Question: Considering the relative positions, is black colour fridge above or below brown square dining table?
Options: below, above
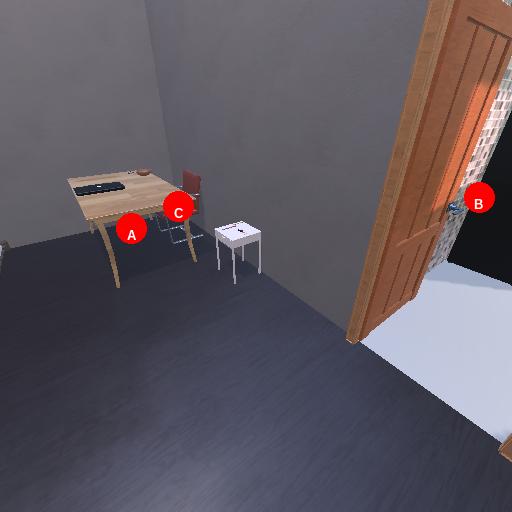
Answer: below